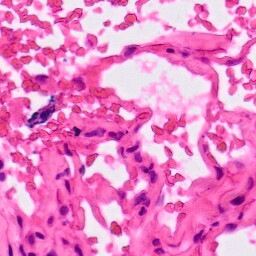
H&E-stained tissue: Lung